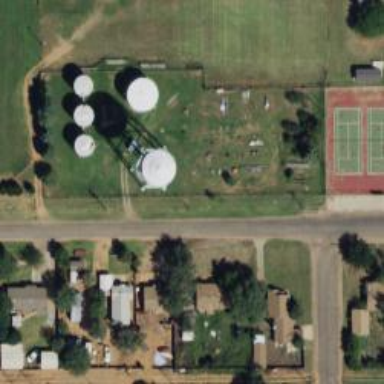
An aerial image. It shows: Water tower that is man-made.